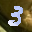
Label: 3